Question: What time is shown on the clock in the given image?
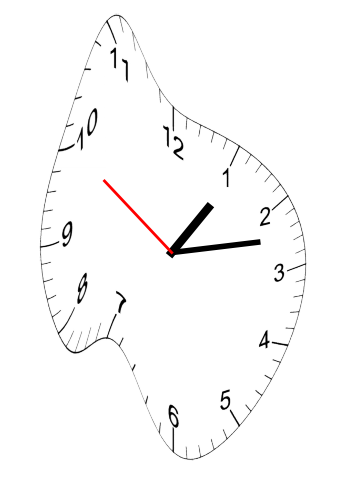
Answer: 01:12:50